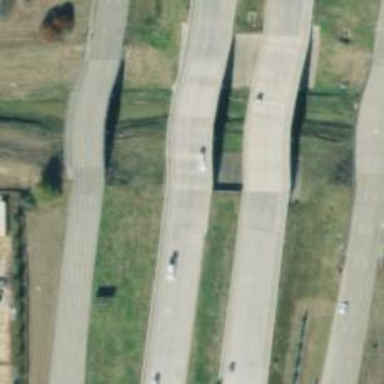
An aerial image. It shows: Bridge over motorway.